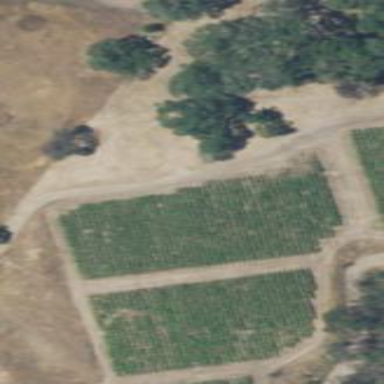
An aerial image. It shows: Vineyard growing grapes.